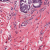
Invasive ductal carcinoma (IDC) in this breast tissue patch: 0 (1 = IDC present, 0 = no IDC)